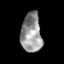
Tissue: skin
Cell type: Epithelial cells
Senescence score: 0.2055
Nuclear area (px): 793
Mean DAPI intensity: 149.048